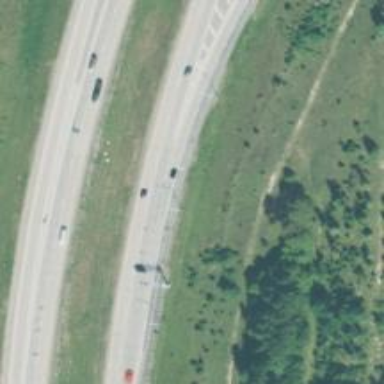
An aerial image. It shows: Motorway junction.